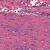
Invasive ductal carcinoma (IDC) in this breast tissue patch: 0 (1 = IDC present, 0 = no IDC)